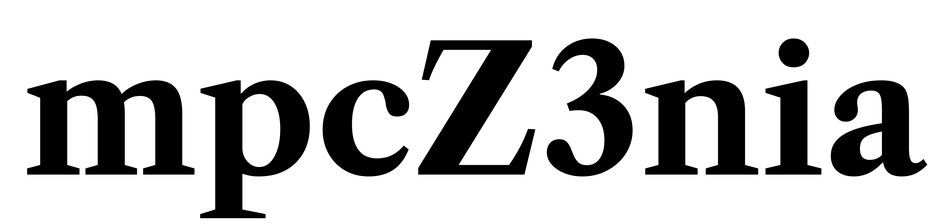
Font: LibreCaslonText_Bold